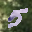
Label: 5